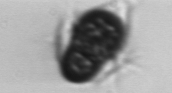
Label: Mesodinium